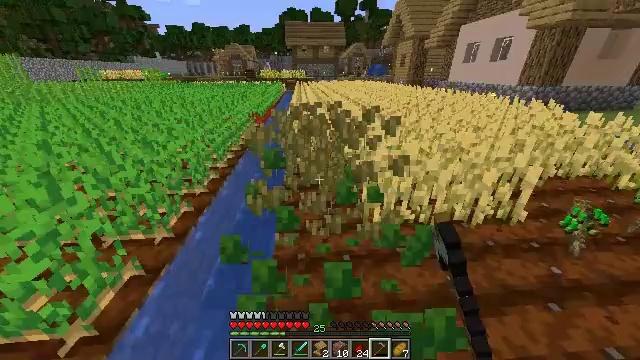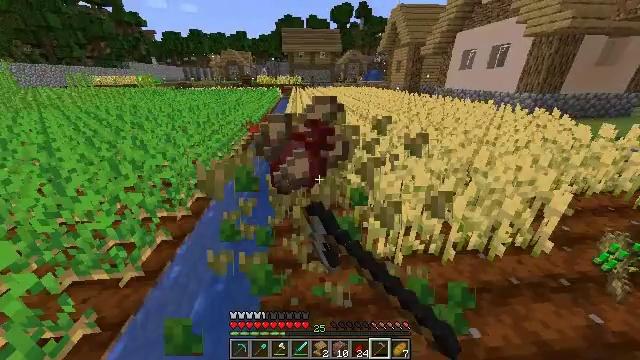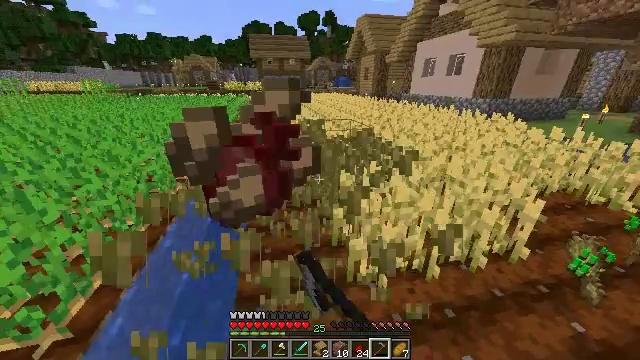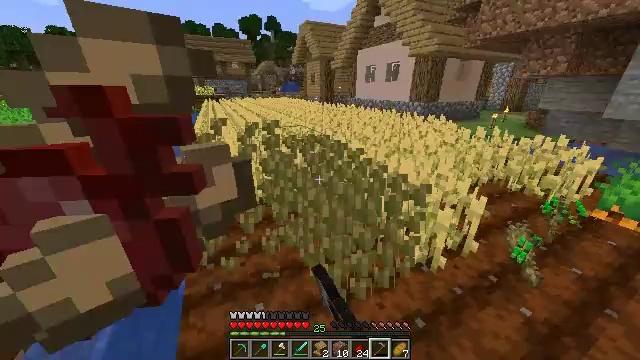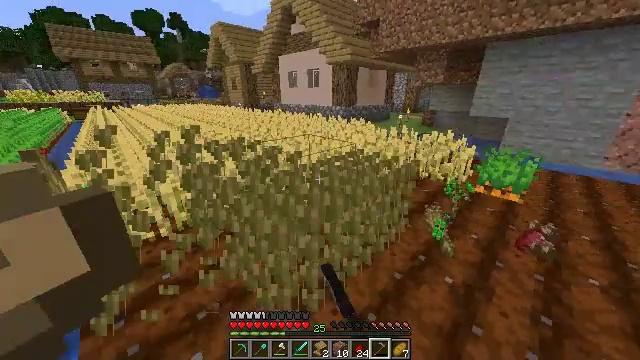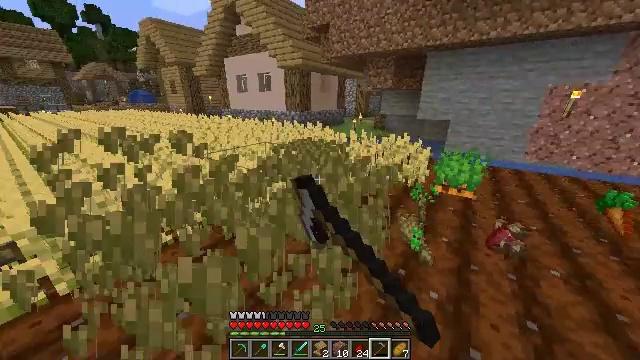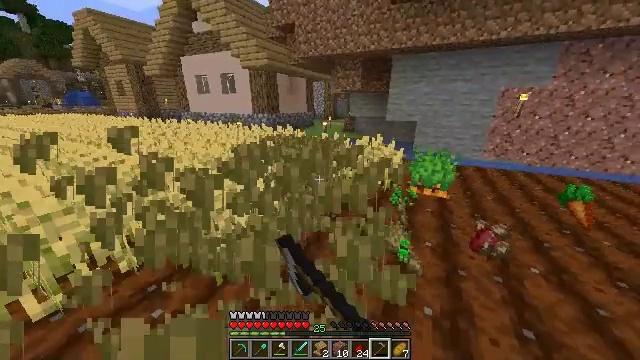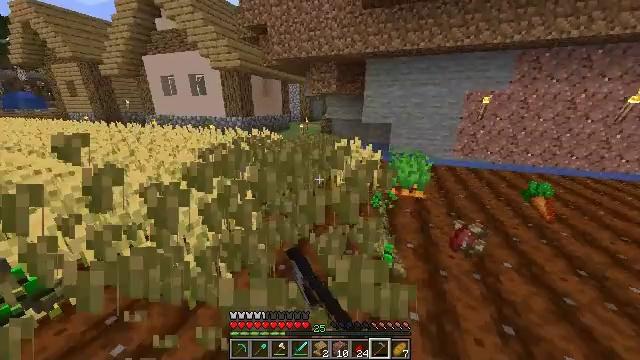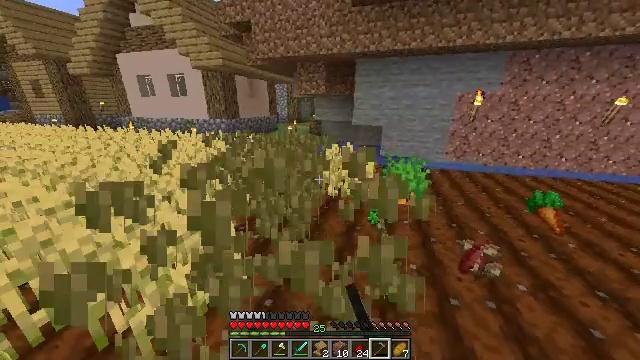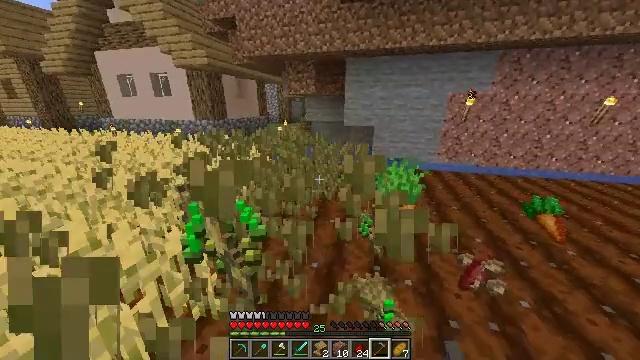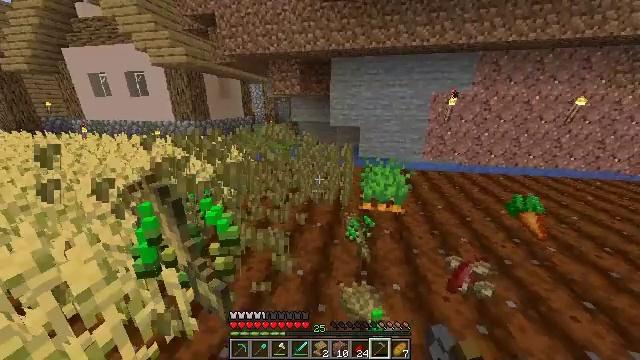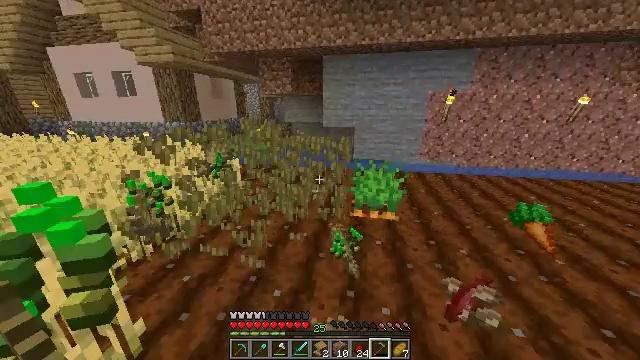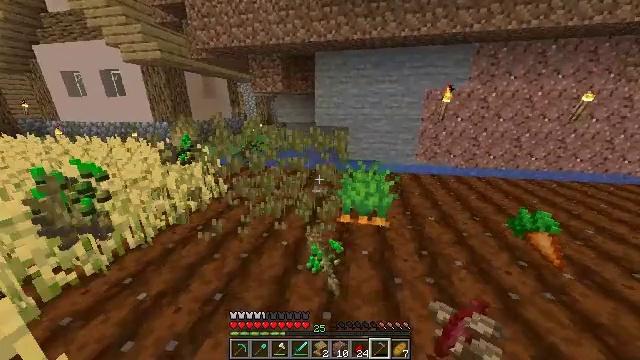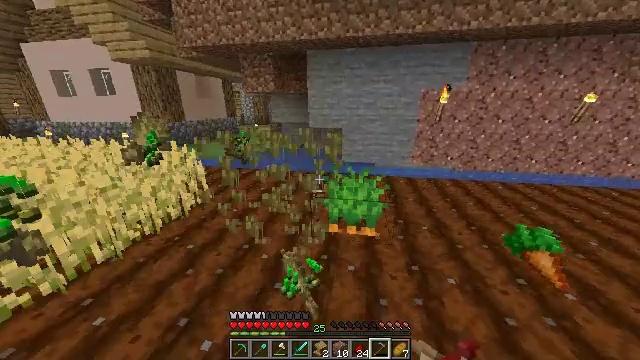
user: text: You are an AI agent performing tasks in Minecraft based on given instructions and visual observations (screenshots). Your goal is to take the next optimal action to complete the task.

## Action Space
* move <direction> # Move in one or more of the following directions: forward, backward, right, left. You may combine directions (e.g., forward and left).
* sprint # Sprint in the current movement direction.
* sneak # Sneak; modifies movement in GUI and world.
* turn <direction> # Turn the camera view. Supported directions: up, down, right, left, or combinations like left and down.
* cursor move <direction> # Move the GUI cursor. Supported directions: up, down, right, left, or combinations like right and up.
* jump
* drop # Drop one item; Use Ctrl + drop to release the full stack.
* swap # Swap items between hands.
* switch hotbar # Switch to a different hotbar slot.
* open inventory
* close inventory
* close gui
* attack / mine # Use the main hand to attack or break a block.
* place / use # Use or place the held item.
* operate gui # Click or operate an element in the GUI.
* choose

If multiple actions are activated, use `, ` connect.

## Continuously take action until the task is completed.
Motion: motion action
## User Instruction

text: Break the mature wheat plants.
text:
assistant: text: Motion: move forward, turn up, attack / mine
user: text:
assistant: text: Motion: move forward, turn right and up, attack / mine
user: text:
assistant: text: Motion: move forward, turn right and up, attack / mine
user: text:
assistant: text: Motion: move forward, turn right and up, attack / mine
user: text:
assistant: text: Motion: move forward, turn right and up, attack / mine
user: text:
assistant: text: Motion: move forward, turn right, attack / mine
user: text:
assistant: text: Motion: move forward, turn right, attack / mine
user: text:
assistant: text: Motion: move forward and move right, turn right, attack / mine
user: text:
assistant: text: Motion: move forward and move right, turn right, attack / mine
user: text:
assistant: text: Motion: move forward and move right, turn right, attack / mine
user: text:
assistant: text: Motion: move forward and move right, attack / mine
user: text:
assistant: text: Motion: move forward and move right, attack / mine
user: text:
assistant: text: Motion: move forward and move right, attack / mine
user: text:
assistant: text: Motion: attack / mine